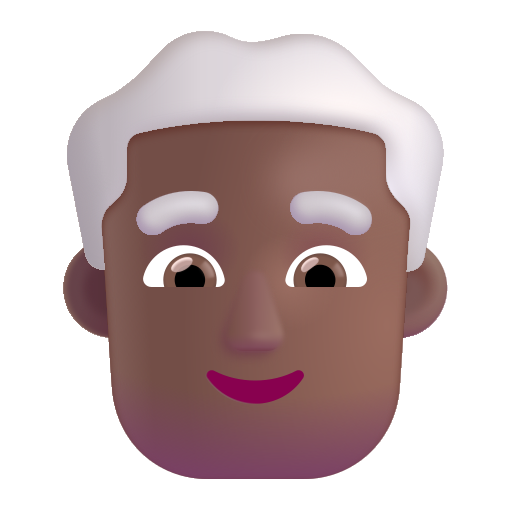
man white hair color  dark